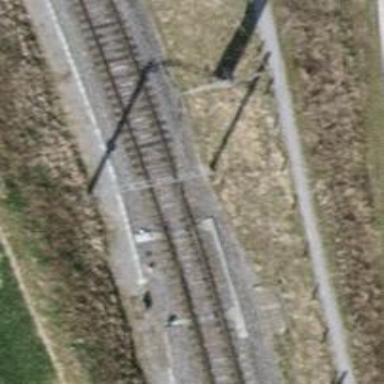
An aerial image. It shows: Railway switch.